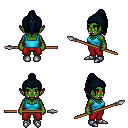
a pixel art fantasy rpg character, female body template, orc, green skin, teal pirate shirt, red pants, raven long topknot hairstyle, metal boots, spear, four views (front, back, left, right), 2x2 character sprite sheet, small pixel art, hard edges, no anti-aliasing